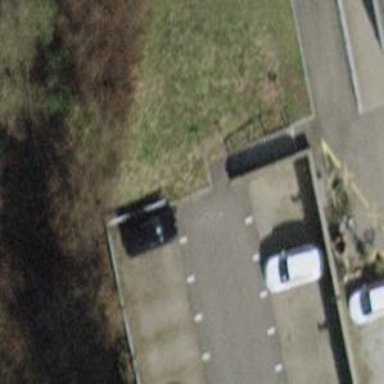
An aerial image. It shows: Road with steps.